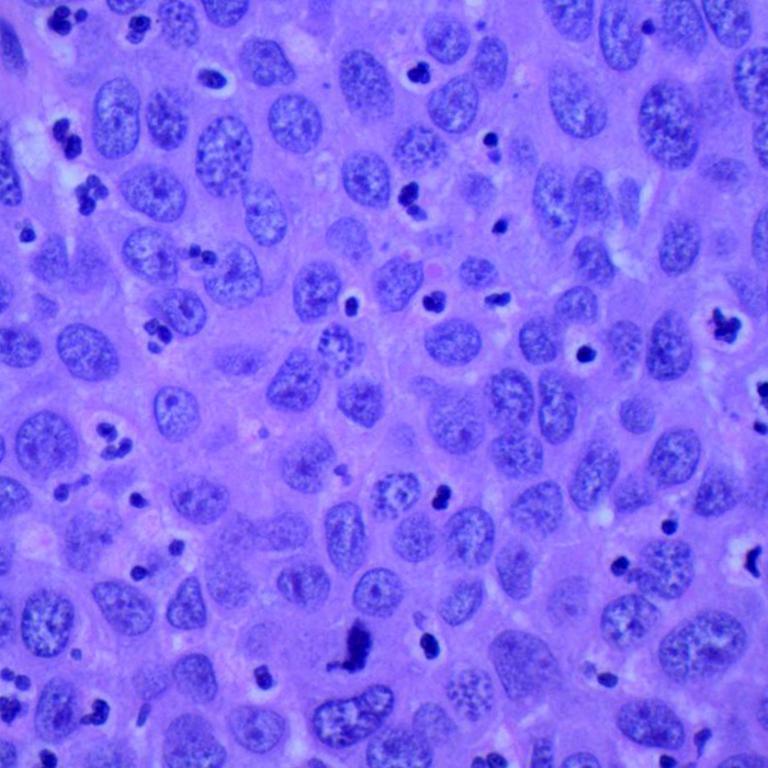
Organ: lung
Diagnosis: squamous carcinomas